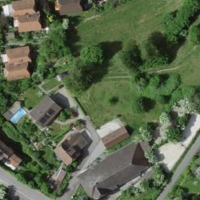
EUNIS habitat code: 55
Species observed at this site:
Ilex aquifolium